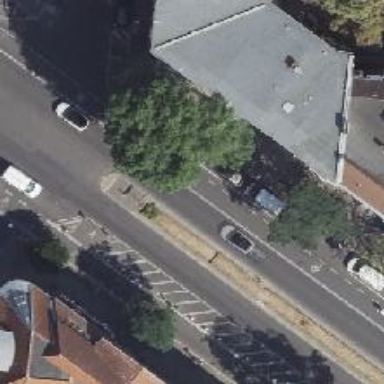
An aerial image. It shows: Secondary road with asphalt surface. It is dual carriageway with dashed line separators for cycleways on both sides.